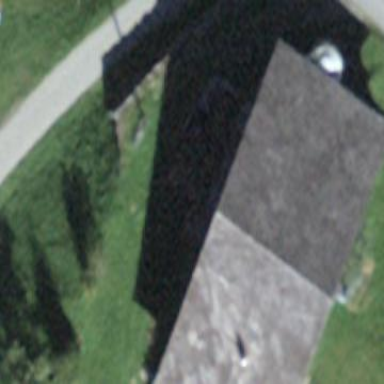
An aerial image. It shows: Farm building.